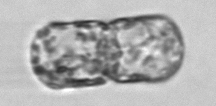
Label: Lauderia_annulata